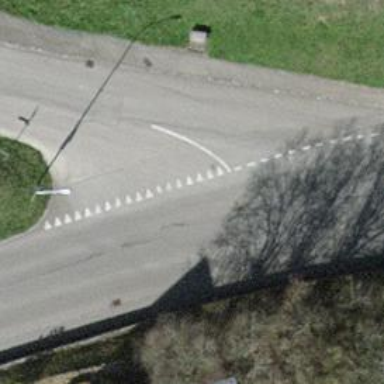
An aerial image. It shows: Road with "give way" sign.